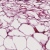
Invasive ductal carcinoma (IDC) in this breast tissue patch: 0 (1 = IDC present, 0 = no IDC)